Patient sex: M
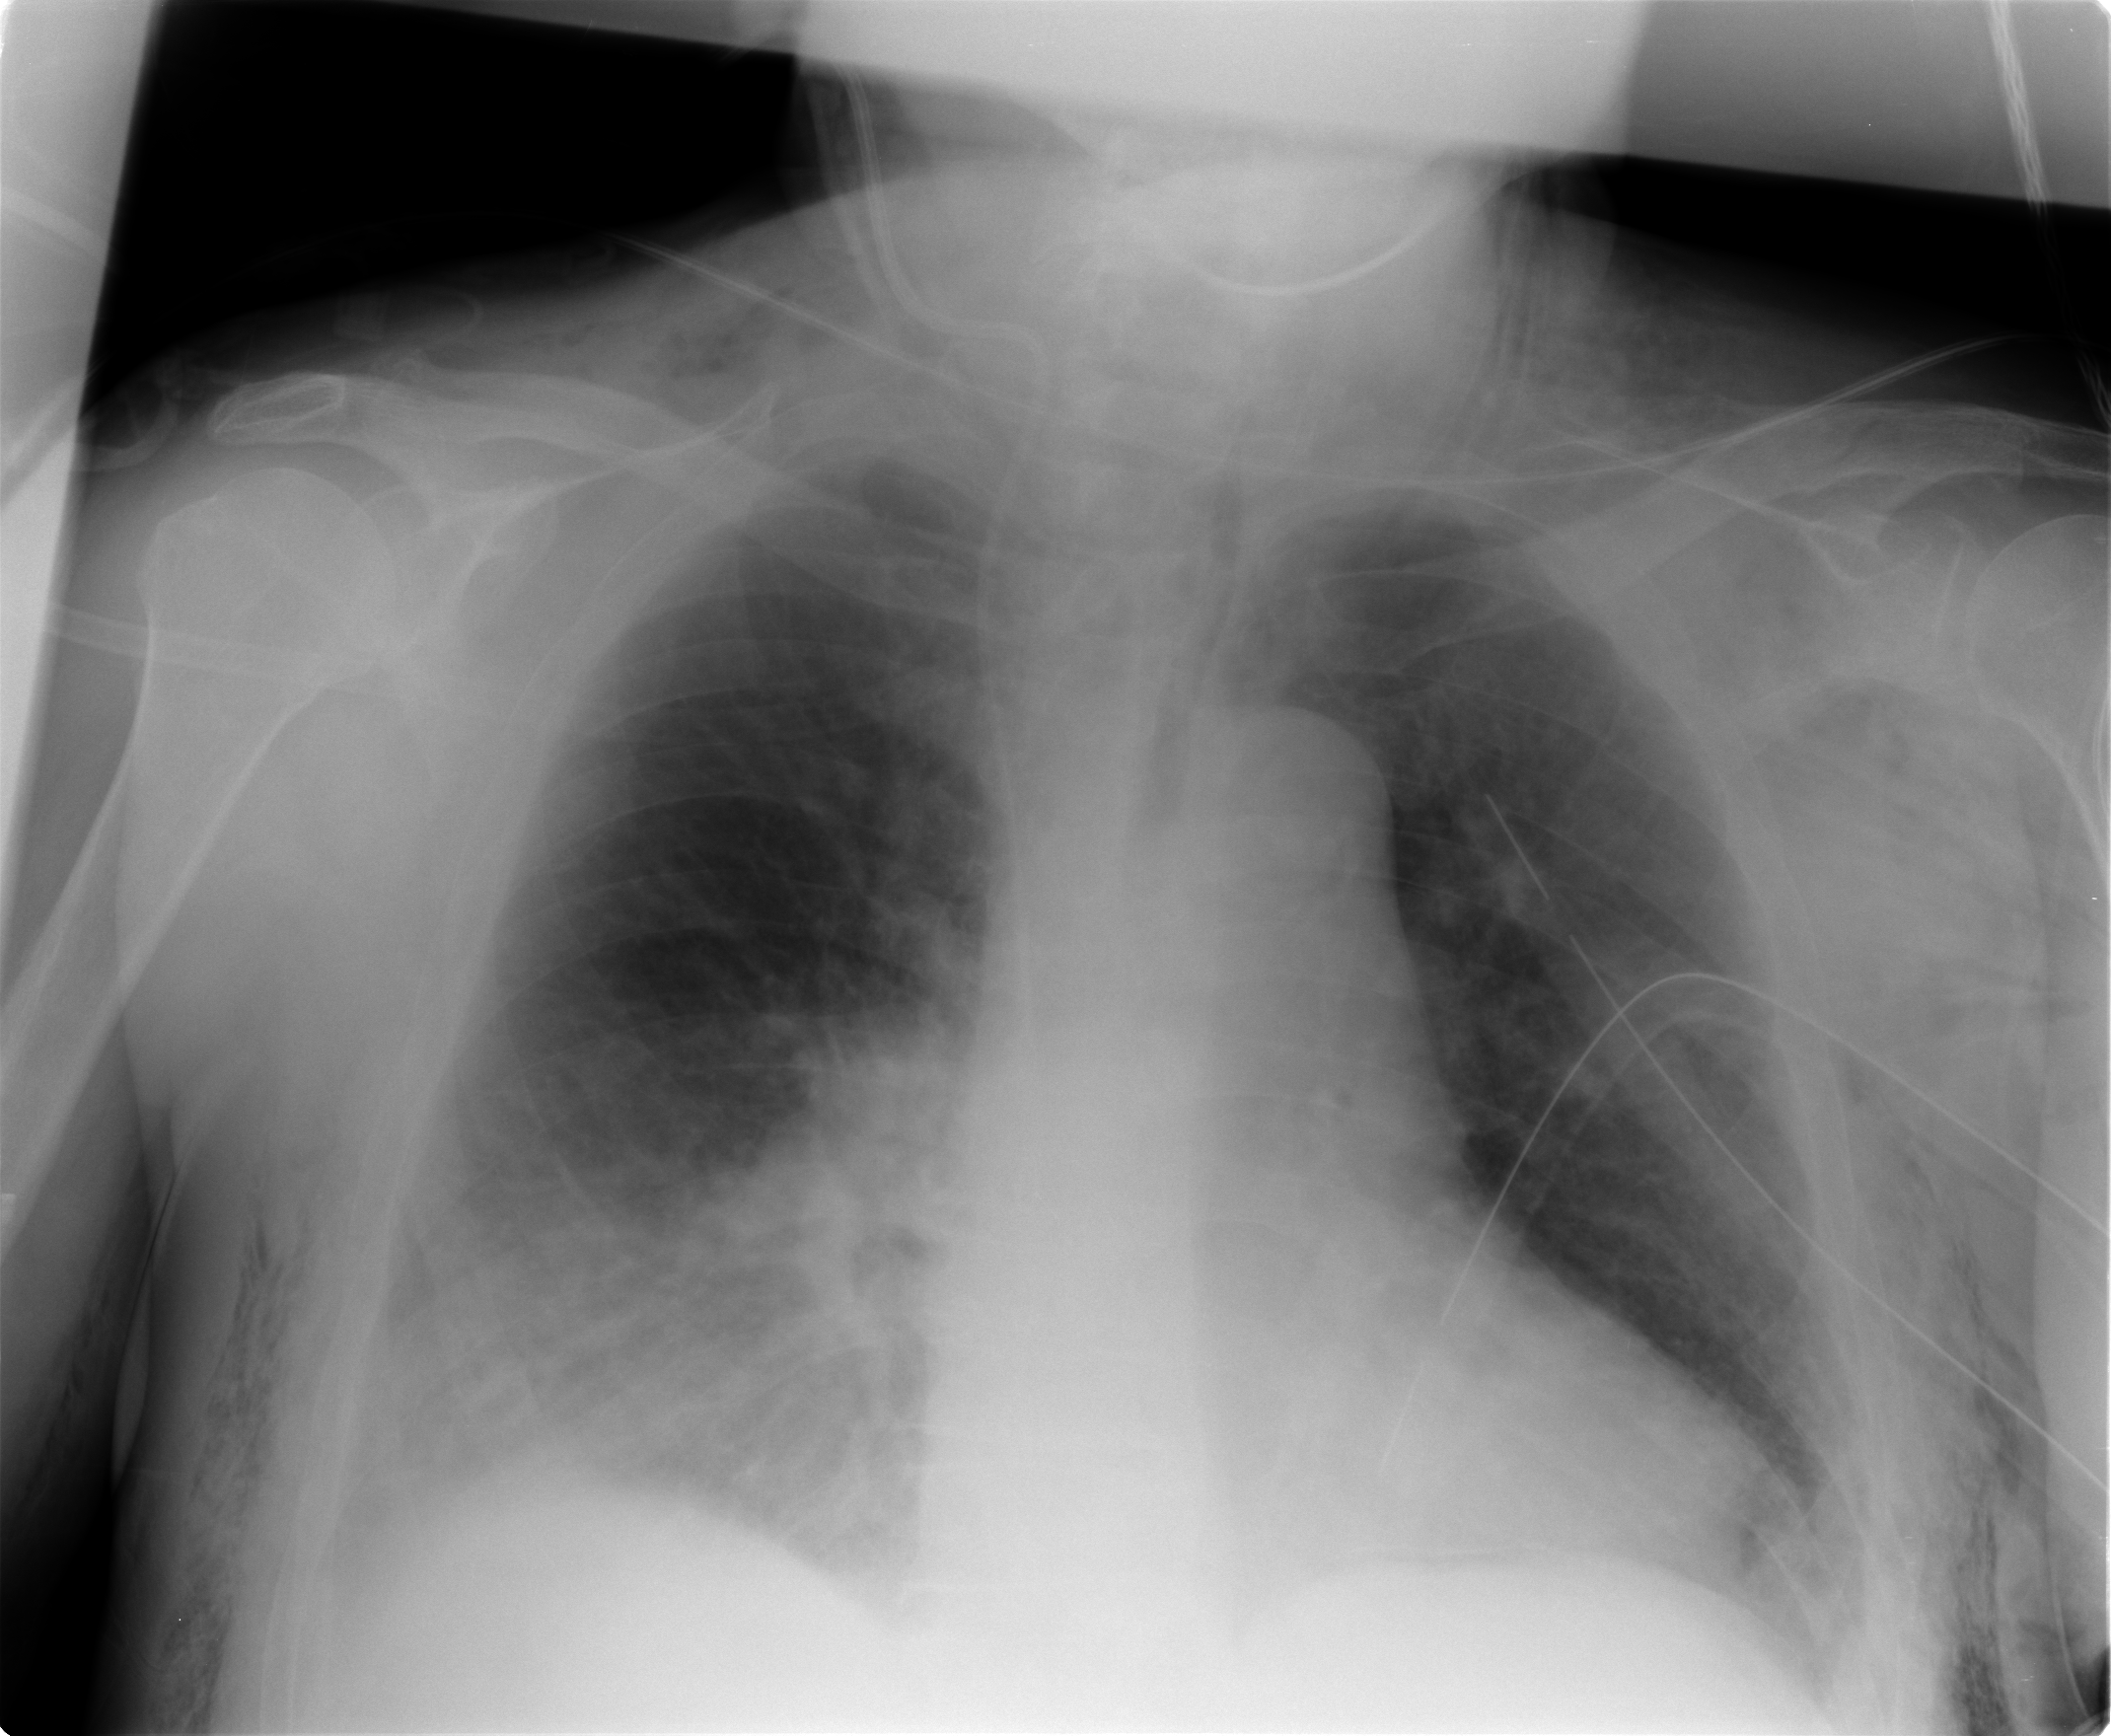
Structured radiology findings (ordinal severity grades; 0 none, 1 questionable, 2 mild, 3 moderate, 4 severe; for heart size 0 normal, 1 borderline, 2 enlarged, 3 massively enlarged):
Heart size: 2
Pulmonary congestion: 2
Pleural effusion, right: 2
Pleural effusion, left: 2
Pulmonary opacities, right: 3
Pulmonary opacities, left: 2
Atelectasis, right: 2
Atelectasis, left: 2